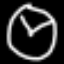
Label: clock